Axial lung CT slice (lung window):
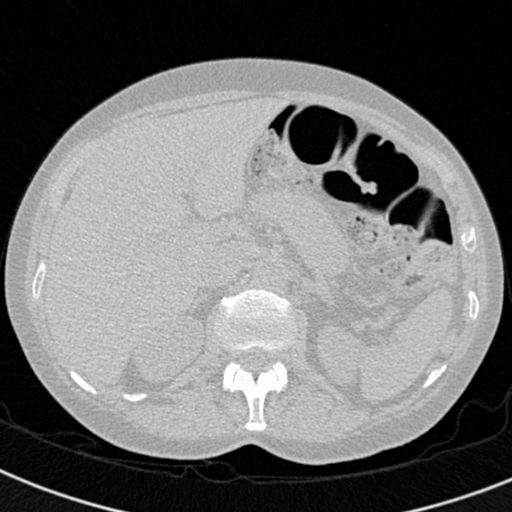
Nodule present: no